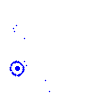
Particle: electron